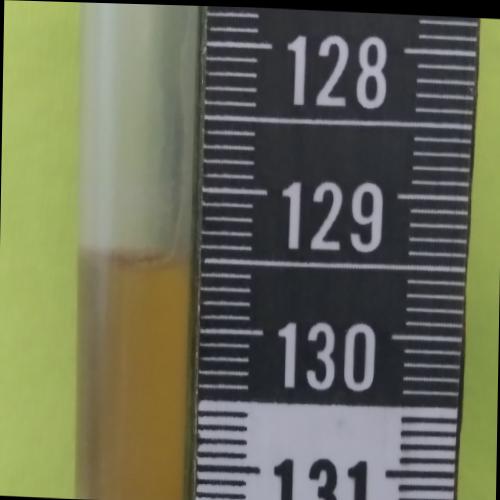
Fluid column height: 129.5 cm